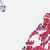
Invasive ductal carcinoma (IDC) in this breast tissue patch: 0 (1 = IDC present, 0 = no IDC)